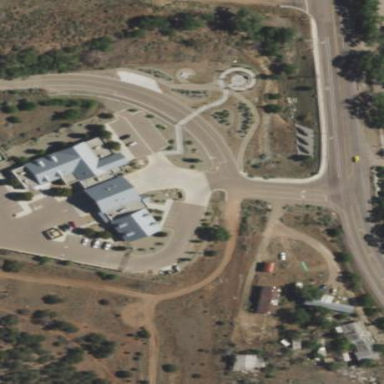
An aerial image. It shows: Civic building.